Aerial crown-view tile of a tropical tree (Barro Colorado Island, Panama), acquired 20250317:
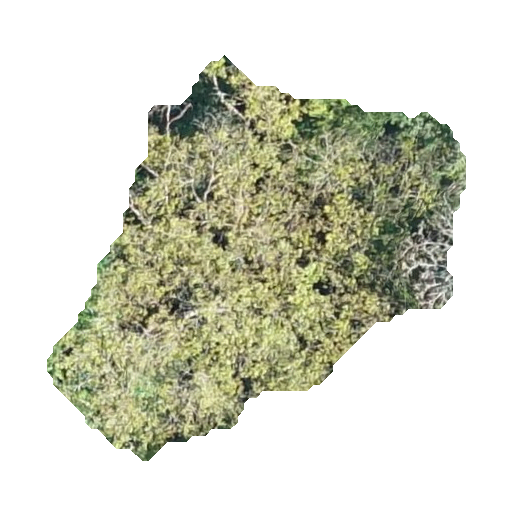
Species: Apeiba membranacea
GBIF accepted scientific name: Apeiba membranacea
Crown area: 149.332 m²